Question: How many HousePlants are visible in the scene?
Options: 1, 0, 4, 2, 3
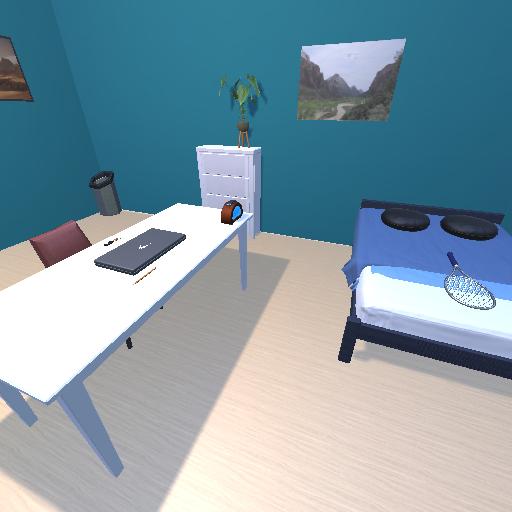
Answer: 1